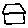
Label: house